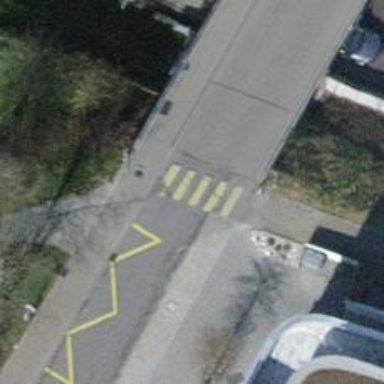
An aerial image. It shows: Uncontrolled zebra crossing.